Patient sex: F
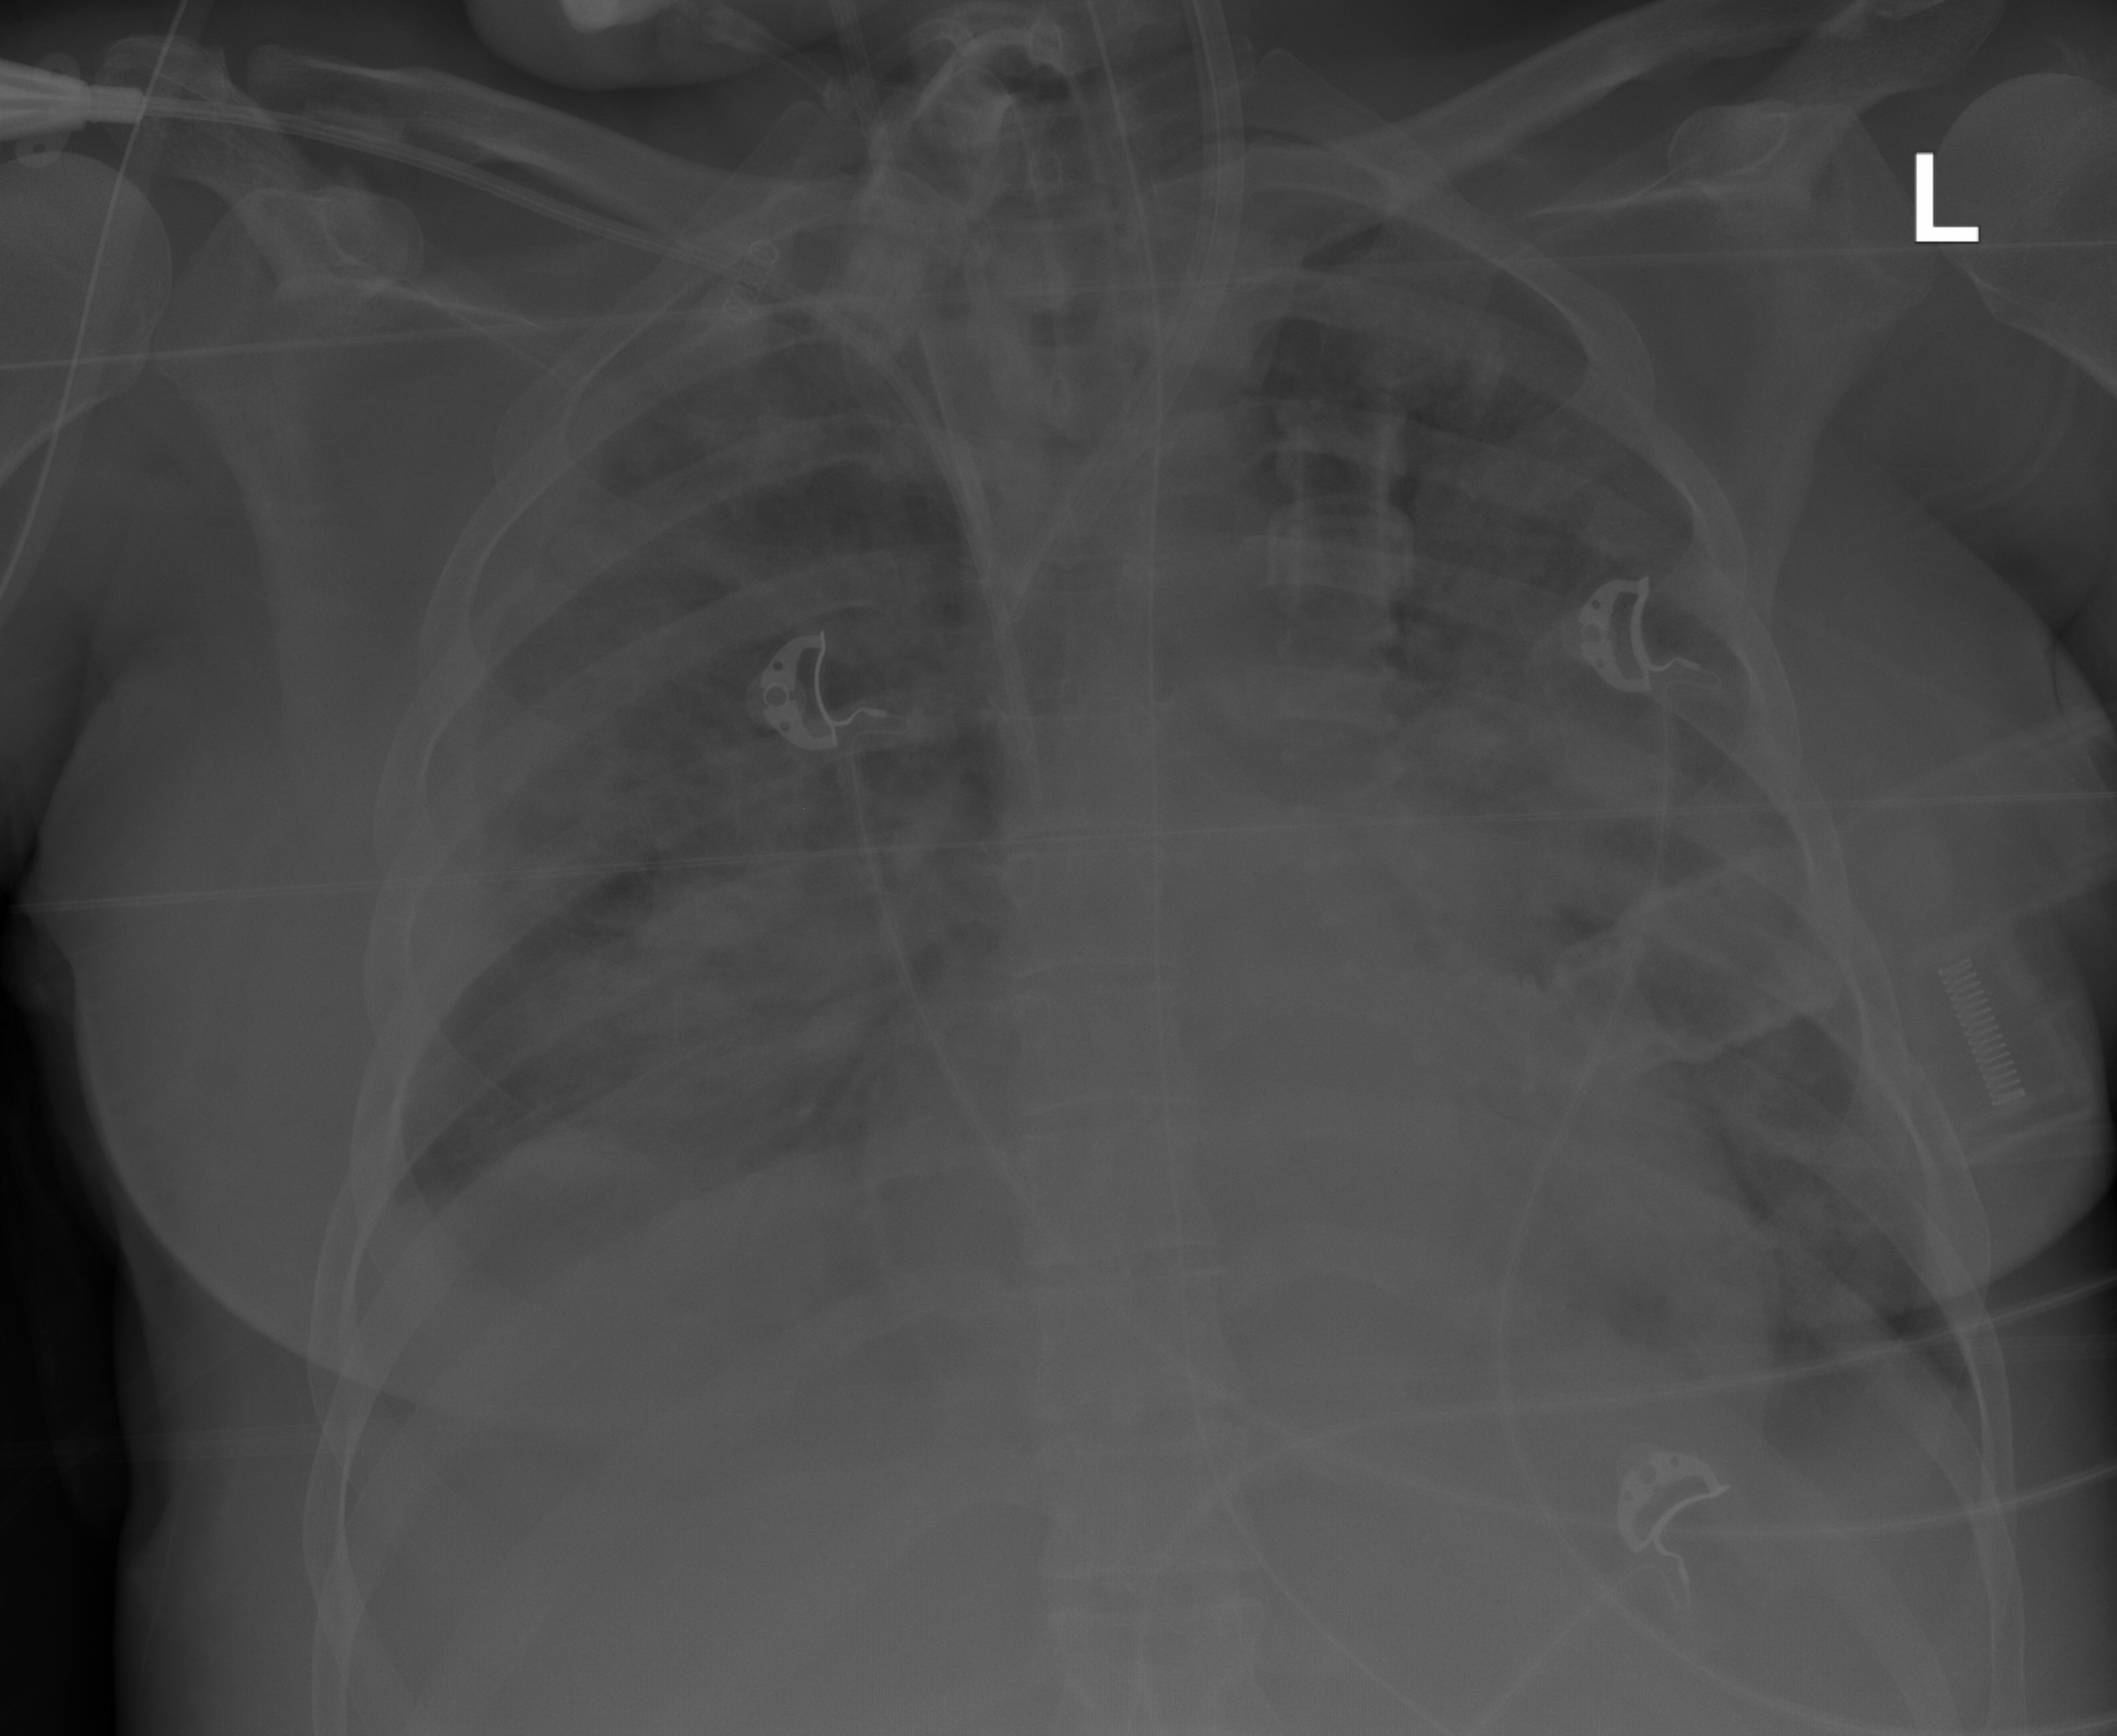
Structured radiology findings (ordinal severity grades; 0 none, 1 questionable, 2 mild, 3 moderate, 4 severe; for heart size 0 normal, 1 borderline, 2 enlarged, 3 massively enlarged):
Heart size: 2
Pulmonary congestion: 2
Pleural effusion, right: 2
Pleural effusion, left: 2
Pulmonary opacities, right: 3
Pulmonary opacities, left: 3
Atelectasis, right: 3
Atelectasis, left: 3